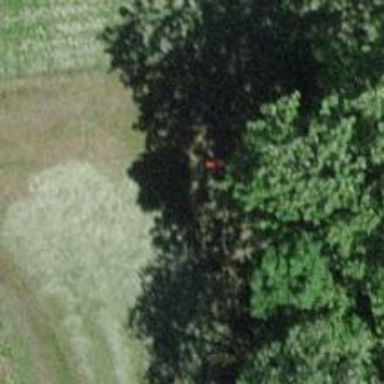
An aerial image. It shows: Pole with roof-covered pipeline marker.